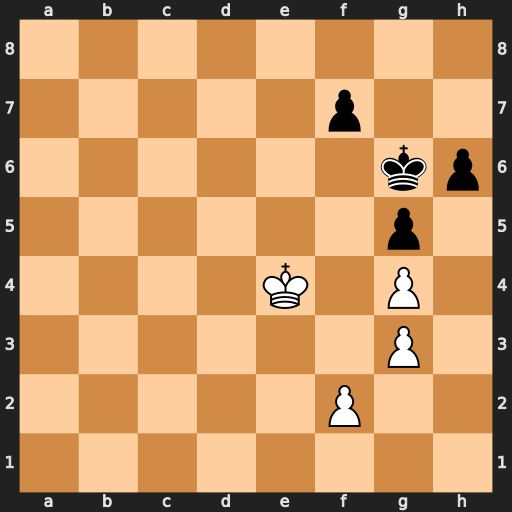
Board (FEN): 8/5p2/6kp/6p1/4K1P1/6P1/5P2/8
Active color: w
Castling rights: -
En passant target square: -
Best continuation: Ke5 h5 gxh5+